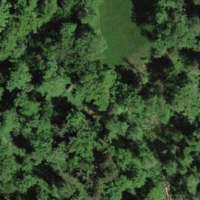
EUNIS habitat code: 41
Species observed at this site:
Geum rivale